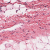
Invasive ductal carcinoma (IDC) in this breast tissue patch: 1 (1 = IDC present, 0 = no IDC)